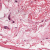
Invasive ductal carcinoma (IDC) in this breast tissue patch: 0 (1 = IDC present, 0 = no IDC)